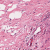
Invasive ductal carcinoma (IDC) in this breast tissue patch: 0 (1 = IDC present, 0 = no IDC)